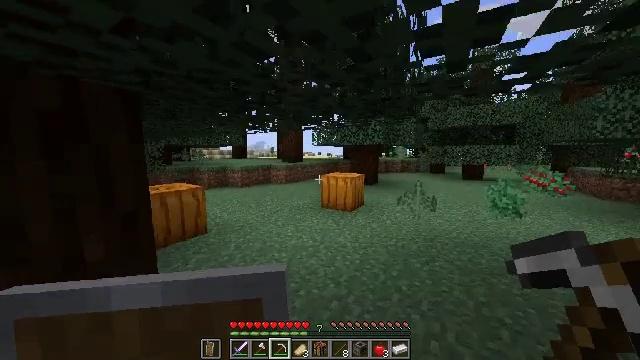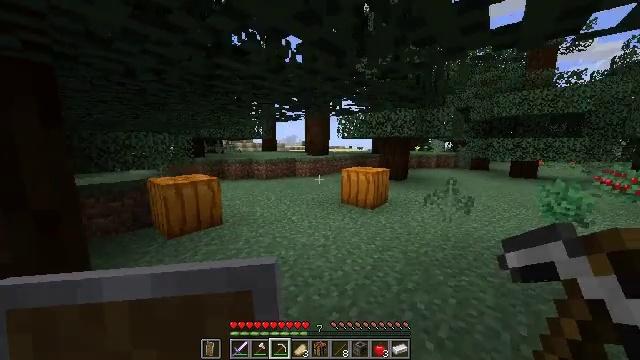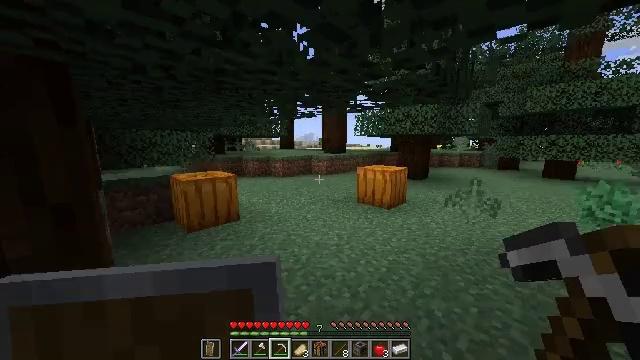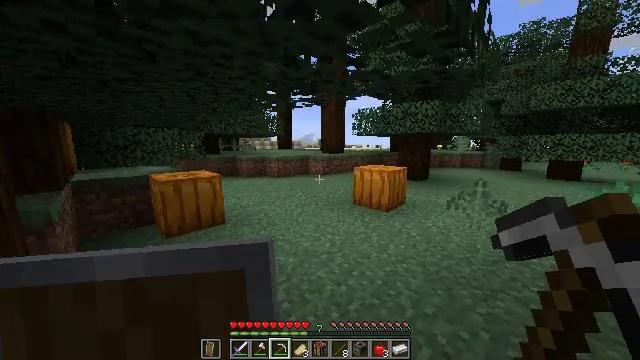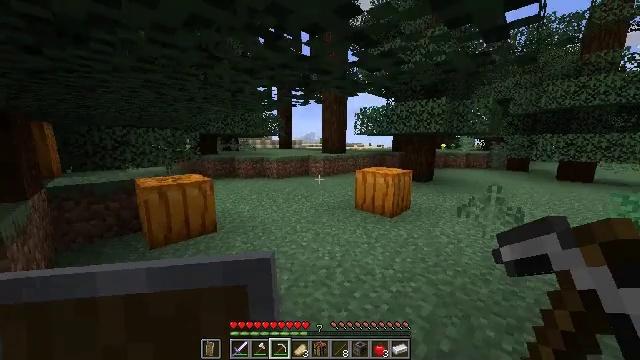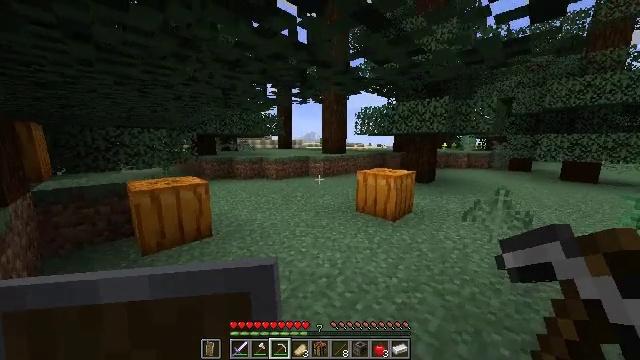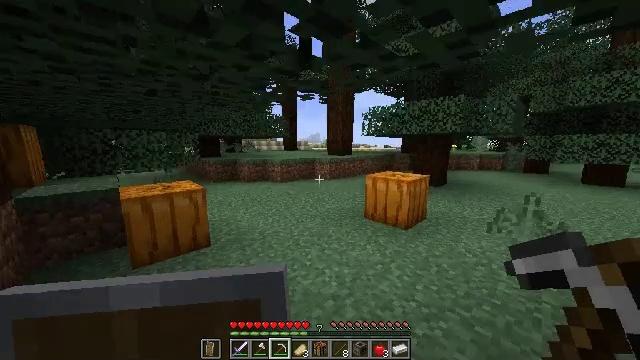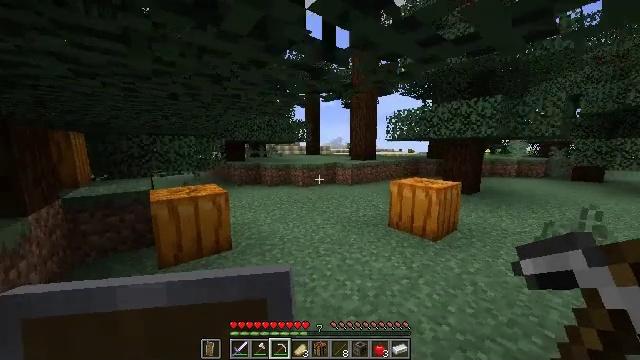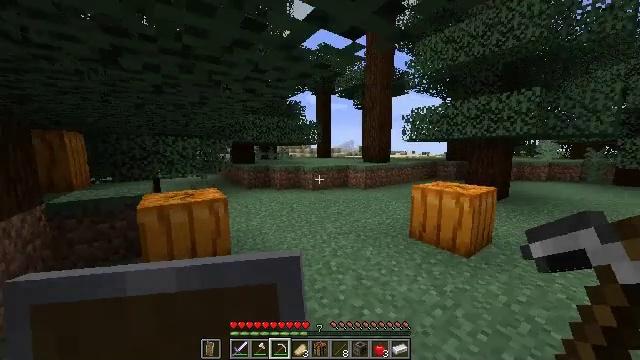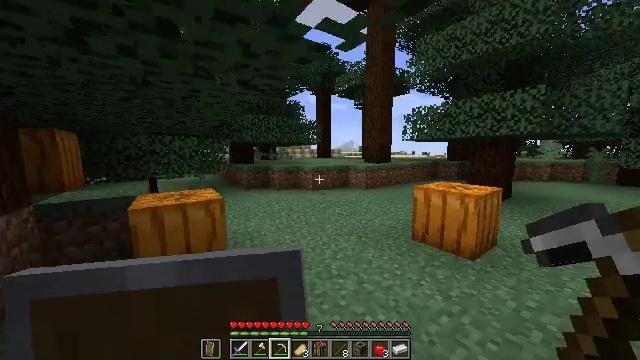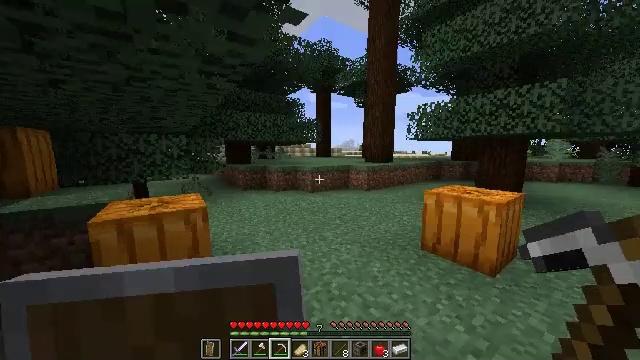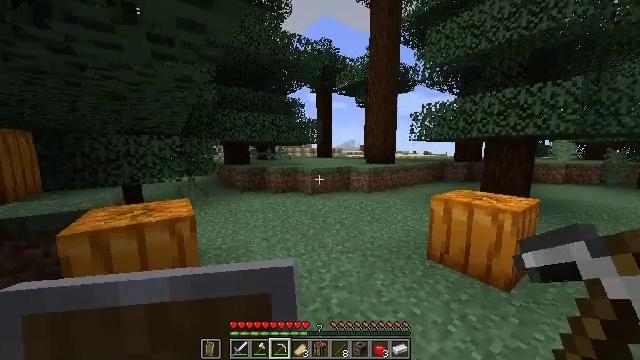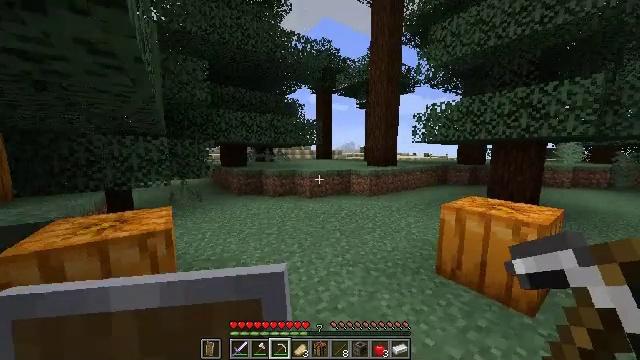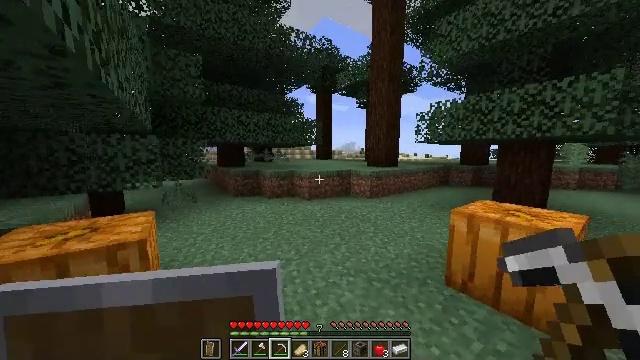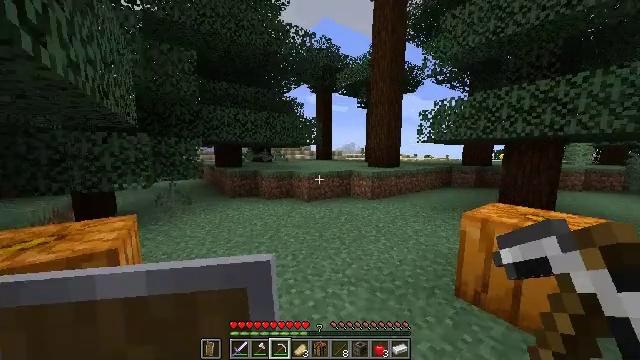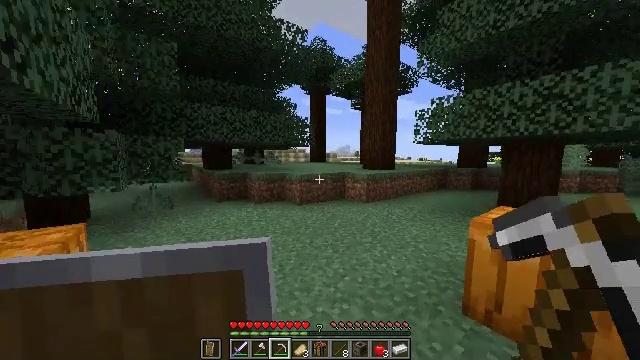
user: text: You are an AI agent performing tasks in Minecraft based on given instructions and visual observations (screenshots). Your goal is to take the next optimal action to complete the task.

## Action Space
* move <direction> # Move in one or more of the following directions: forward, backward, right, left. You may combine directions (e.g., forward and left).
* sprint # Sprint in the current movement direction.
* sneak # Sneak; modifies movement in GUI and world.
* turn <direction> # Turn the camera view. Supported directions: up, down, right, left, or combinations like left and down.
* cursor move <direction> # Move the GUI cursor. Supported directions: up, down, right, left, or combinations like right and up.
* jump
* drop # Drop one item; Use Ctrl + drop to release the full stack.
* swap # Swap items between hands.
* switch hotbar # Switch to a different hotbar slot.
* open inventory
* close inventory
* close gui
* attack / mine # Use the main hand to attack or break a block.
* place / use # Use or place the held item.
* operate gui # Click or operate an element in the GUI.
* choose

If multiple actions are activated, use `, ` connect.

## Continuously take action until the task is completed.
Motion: motion action
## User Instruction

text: Break the sugar cane.
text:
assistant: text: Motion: move forward and move right, sprint, turn left and down
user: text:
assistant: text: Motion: move forward, sprint, turn left
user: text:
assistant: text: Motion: move forward, sprint
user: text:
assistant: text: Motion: move forward, sprint
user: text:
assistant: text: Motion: move forward, sprint
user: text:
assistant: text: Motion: move forward, sprint, turn left
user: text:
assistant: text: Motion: move forward, sprint, turn left and up
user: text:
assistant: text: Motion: move forward, sprint, turn left
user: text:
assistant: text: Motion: move forward, sprint
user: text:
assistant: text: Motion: move forward, sprint
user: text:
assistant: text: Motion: move forward, sprint
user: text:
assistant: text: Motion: move forward, sprint
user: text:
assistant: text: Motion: move forward, sprint
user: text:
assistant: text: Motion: move forward, sprint
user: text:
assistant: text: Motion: move forward and move right, sprint, turn right
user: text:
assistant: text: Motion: move forward and move right, sprint, turn right
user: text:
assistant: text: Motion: move forward, sprint
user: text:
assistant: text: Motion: move forward, sprint, turn right
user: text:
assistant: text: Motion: move forward, sprint
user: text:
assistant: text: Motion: move forward, sprint
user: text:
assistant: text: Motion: move forward and move left, sprint
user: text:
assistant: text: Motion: move forward and move left, sprint
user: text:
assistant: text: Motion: move forward and move left, sprint
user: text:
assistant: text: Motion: move forward and move left, sprint
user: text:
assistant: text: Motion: move forward and move left, sprint
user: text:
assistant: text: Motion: move forward, sprint, turn right
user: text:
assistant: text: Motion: move forward, sprint, turn right and down
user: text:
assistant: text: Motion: move forward, sprint, turn right
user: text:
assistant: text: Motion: move forward, sprint, turn right and down
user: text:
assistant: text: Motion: move forward, sprint, turn right and down